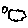
Label: cloud